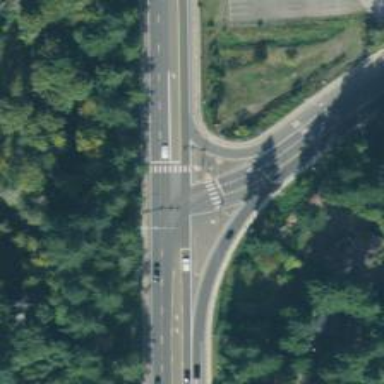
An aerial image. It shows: Secondary link road.